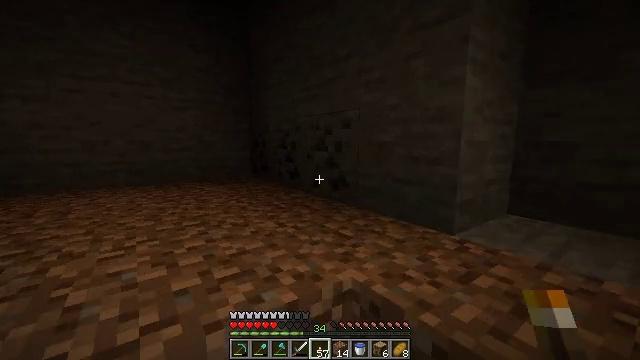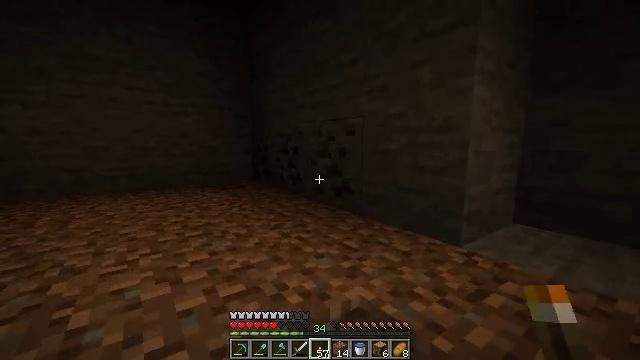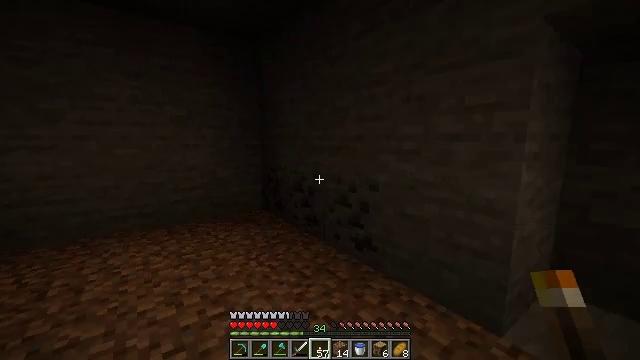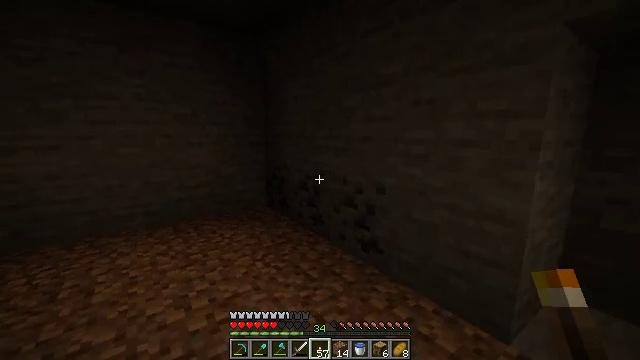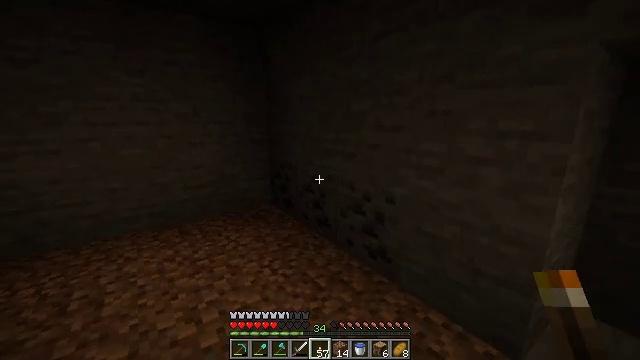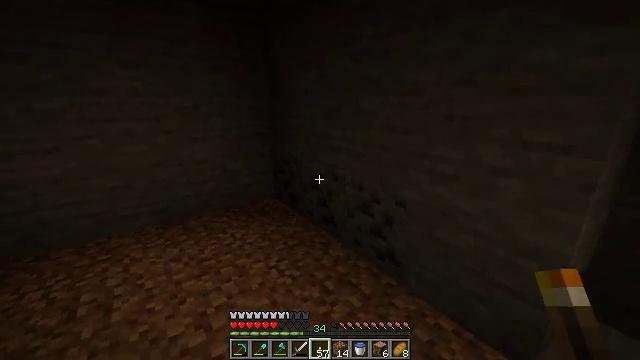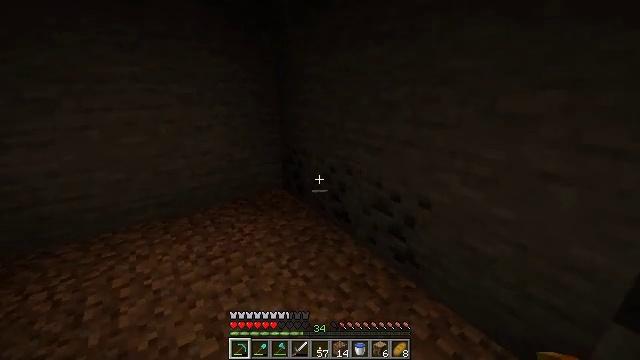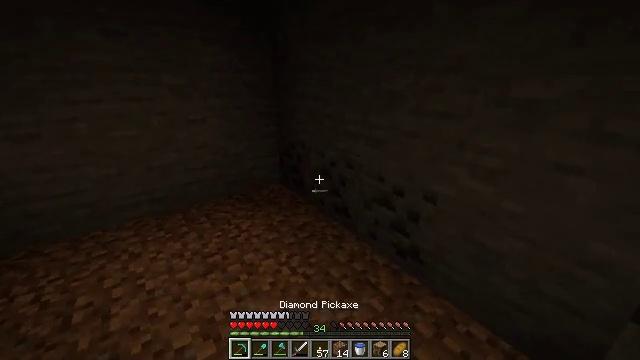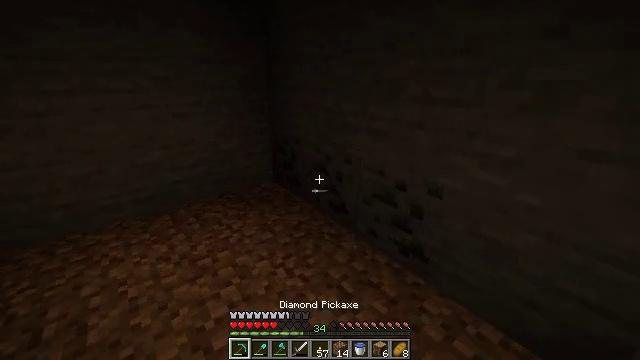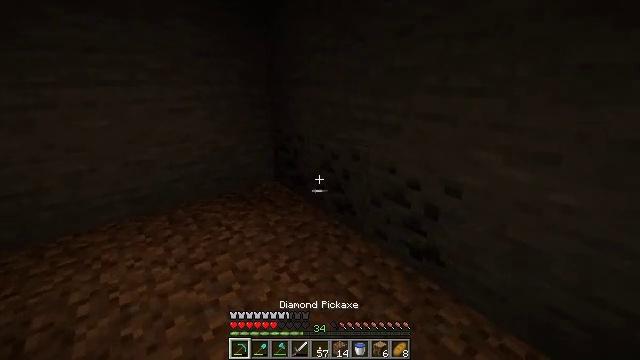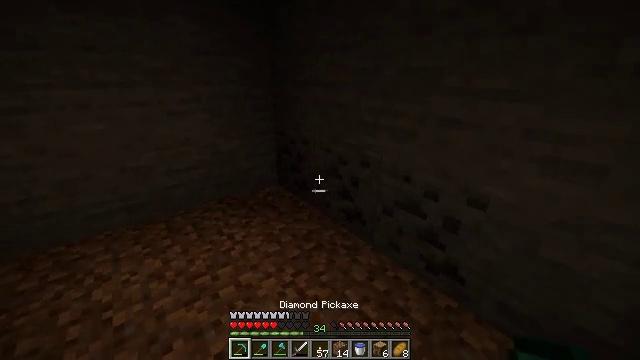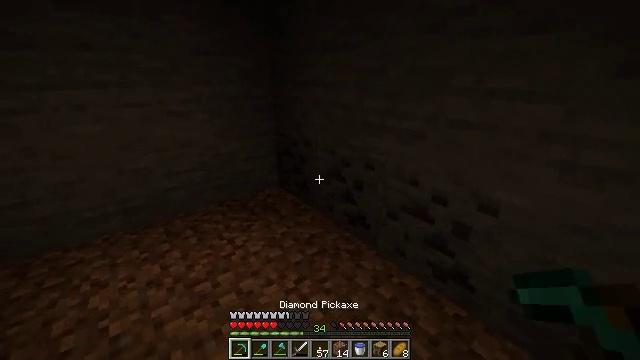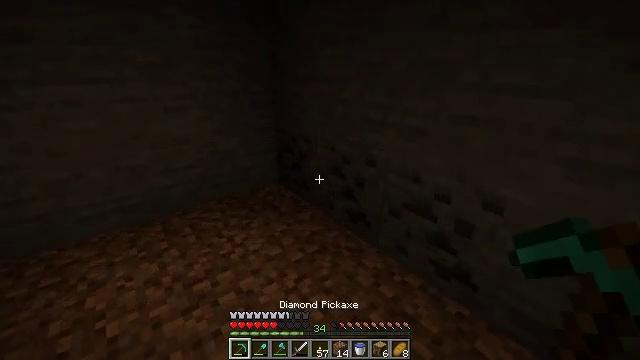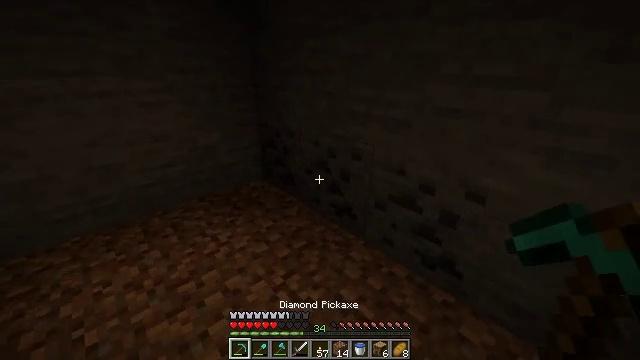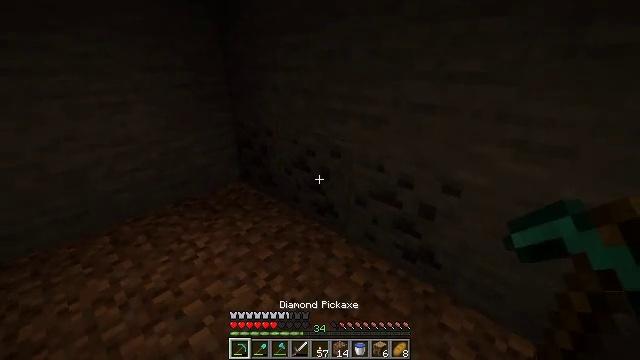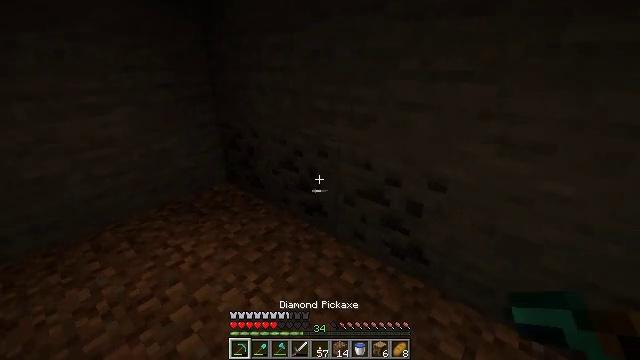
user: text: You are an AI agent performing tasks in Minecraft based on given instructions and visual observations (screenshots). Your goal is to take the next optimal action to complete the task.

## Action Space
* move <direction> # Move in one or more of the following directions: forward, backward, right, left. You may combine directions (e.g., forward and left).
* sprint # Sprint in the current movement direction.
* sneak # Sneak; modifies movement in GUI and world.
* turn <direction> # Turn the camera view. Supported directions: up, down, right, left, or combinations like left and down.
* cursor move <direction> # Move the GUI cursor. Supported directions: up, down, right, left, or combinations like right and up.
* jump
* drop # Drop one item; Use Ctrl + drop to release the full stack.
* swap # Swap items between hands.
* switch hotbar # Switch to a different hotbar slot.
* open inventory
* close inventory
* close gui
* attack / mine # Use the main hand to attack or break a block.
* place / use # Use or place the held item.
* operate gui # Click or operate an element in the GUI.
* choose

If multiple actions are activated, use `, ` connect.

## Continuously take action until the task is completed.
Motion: motion action
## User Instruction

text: Gather coal ore with a pickaxe.
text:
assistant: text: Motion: move forward and move left, jump
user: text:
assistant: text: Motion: move forward and move left, jump
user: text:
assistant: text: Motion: move forward, turn down, jump
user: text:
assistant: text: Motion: move forward, turn down, jump
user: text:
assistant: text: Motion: move forward, turn down
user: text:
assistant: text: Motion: move forward, turn down, switch to hotbar 1
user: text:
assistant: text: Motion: move forward, turn down, switch to hotbar 1
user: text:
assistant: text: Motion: move forward, turn right, switch to hotbar 1
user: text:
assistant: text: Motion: switch to hotbar 1
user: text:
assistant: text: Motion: no_op
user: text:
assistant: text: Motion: no_op
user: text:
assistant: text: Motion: no_op
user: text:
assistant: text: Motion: turn right and down
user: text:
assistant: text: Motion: turn right
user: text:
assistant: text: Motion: turn right
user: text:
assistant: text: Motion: turn right
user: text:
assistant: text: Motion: turn right
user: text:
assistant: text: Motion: turn right
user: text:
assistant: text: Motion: no_op
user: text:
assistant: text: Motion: no_op
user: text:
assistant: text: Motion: move left
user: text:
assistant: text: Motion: move left, turn right and down
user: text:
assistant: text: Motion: turn right
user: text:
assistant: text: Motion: turn right
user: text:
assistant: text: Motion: turn right
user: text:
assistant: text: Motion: turn right
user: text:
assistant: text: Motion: turn right
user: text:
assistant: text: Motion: no_op
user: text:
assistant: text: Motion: no_op
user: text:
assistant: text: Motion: no_op